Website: crate-barrel
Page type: receipt
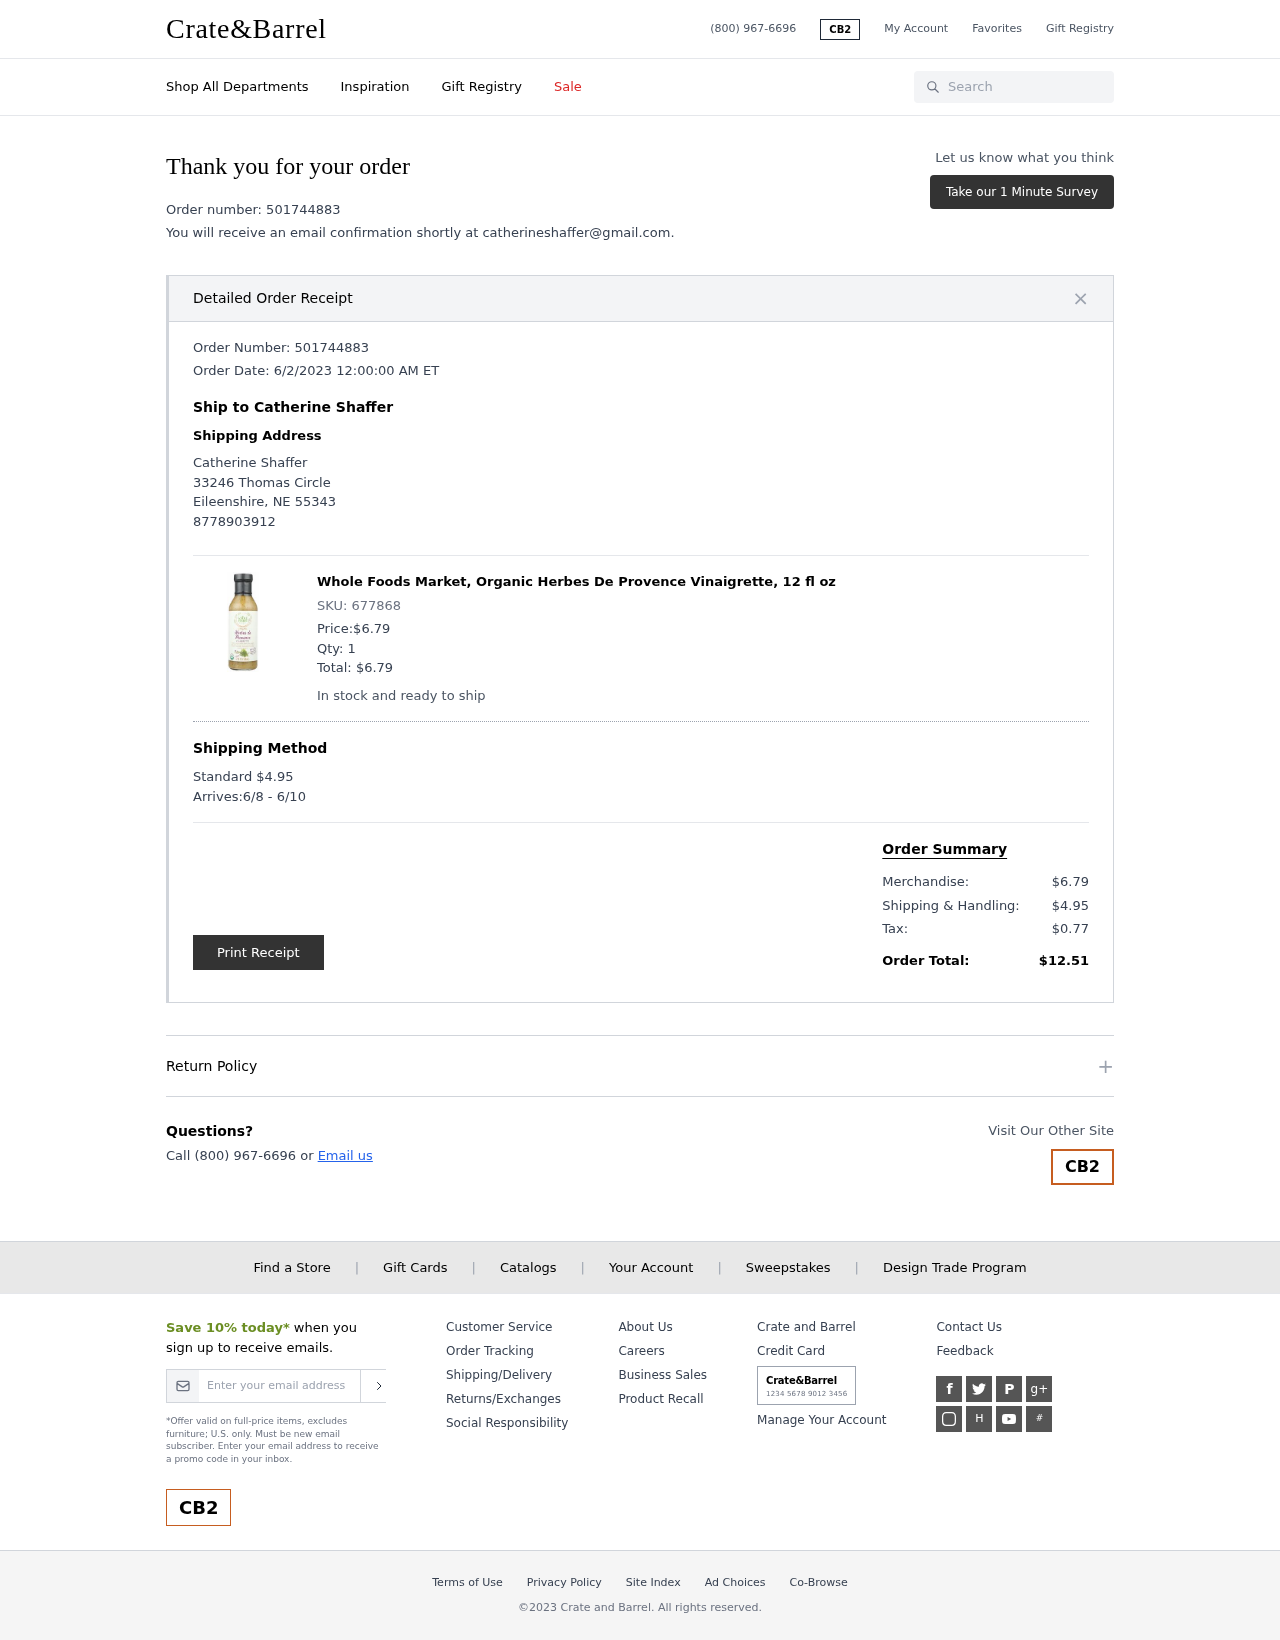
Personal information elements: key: PII_CITY
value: Eileenshire
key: PII_EMAIL
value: catherineshaffer@gmail.com
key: PII_FULLNAME
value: Catherine Shaffer
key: PII_PHONE
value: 8778903912
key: PII_POSTCODE
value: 55343
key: PII_STATE_ABBR
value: NE
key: PII_STREET
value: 33246 Thomas Circle
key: PII_FULLNAME2
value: Catherine Shaffer
Product elements: key: PRODUCT1_NAME
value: Whole Foods Market, Organic Herbes De Provence Vinaigrette, 12 fl oz
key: PRODUCT1_PRICE
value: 6.79
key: PRODUCT1_QUANTITY
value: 1
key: PRODUCT1_SKU
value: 677868
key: PRODUCT1_TOTAL
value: $6.79
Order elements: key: ORDER_ID
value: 501744883
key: ORDER_DATE
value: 6/2/2023 12:00:00 AM ET
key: ORDER_SHIPPING_COST
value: $4.95
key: ORDER_DELIVERY_DATE
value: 6/8 - 6/10
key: ORDER_SUBTOTAL
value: $6.79
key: ORDER_SHIPPING_COST2
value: $4.95
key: ORDER_TAX
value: $0.77
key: ORDER_TOTAL
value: $12.51
Search elements: key: HEADER_SEARCH
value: Search